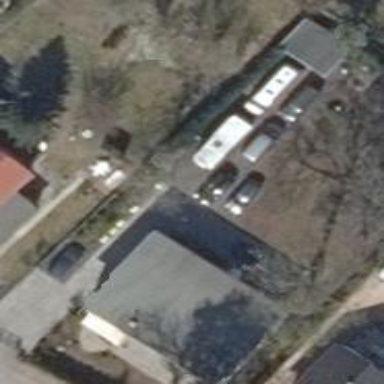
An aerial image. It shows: Detached building with flat roof.